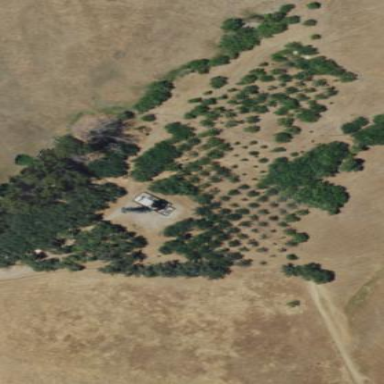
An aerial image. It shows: Orchard filled with olive trees.